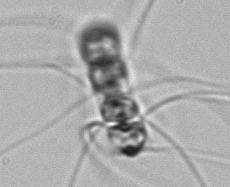
Label: Chaetoceros_didymus